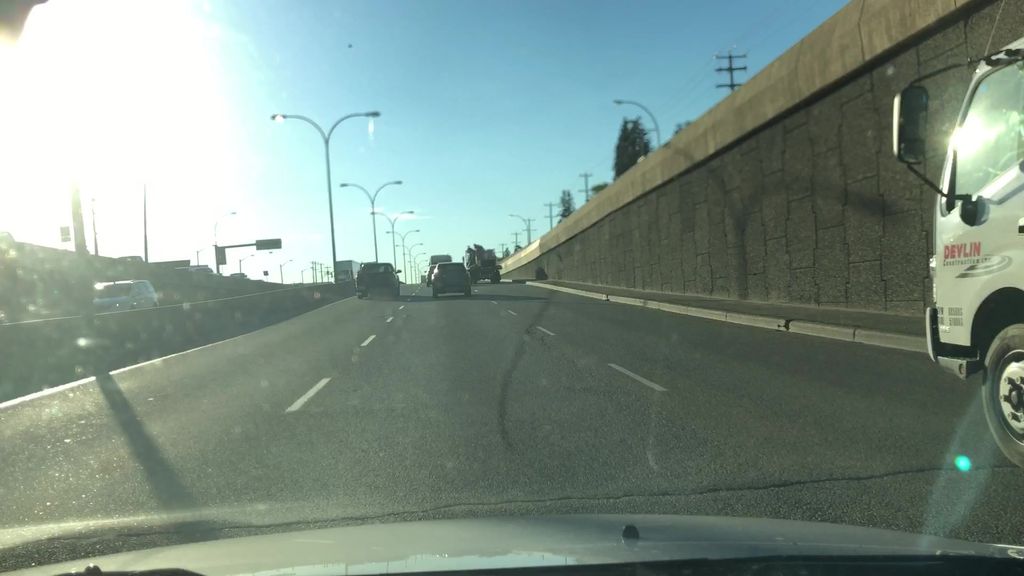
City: edmonton